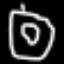
Label: donut